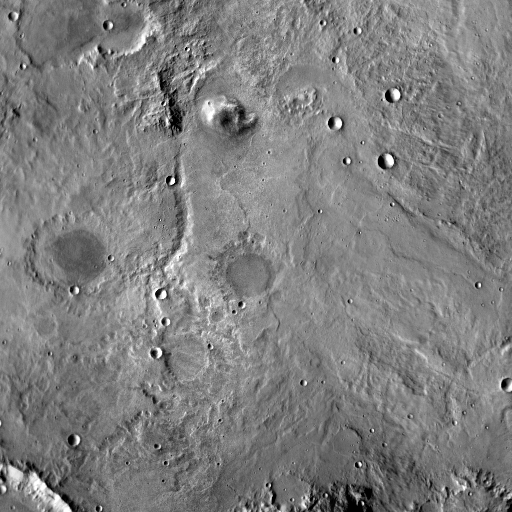
Crater classes present: Background, Other, Buried